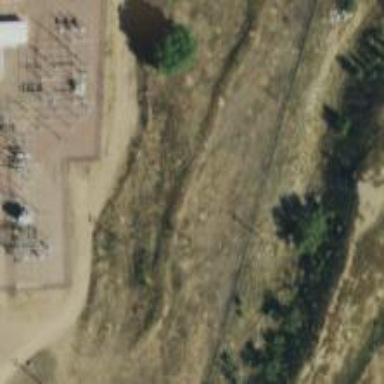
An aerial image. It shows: Power pole.